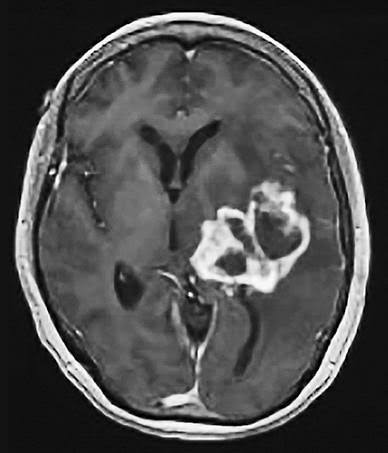
Label: glioma